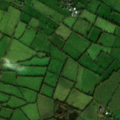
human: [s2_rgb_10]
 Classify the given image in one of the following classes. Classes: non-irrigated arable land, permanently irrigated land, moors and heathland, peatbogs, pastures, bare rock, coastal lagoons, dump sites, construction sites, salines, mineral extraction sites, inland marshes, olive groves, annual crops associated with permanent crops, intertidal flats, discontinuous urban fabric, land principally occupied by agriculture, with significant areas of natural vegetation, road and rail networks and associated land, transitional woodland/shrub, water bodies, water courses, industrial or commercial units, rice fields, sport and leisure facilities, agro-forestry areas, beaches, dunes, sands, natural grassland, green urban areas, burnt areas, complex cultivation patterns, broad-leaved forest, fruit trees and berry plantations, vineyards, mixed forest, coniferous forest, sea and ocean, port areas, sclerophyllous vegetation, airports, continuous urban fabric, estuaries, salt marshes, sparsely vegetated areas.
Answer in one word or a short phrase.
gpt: pastures, complex cultivation patterns